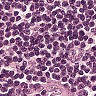
Metastatic tissue present: no